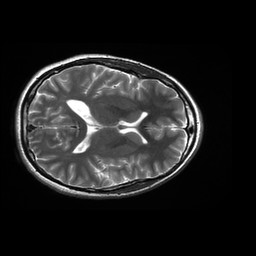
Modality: T2w
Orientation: axial
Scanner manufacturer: ge
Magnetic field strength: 3 T
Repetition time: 6.255 s
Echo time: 0.1014 s